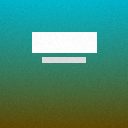
Screen state: on